Question: I am creating class for calendar where I create simple month preview.
: How to start week with (or ) ?
Here is how it looks like:
As you see at picture, week is starting with Sunday. I want to start week with Monday.

Here is what I got so far:
'''
<?php
class Calendar {
public function __construct($year = '', $month = '') {
$date = time();
if (empty($year) OR empty($month)) {
$year = date('Y', $date);
$month = date('m', $date);
$day = date('d', $date);
}
$first_day = mktime(0, 0, 0, $month, 1, $year);
$title = date('F', $first_day);
$day_of_week = date('D', $first_day);
switch ($day_of_week) {
case "Sun": $blank = 0;
break;
case "Mon": $blank = 1;
break;
case "Tue": $blank = 2;
break;
case "Wed": $blank = 3;
break;
case "Thu": $blank = 4;
break;
case "Fri": $blank = 5;
break;
case "Sat": $blank = 6;
break;
}
$days_in_month = cal_days_in_month(0, $month, $year);
echo '<table border=1 width=394>';
echo '<tr>';
echo '<th colspan=60>' . $title . ' ' . $year . '</th>';
echo '</tr>';
echo '<tr>';
echo '<td width=62>Sun</td>';
echo '<td width=62>Mon</td>';
echo '<td width=62>Tue</td>';
echo '<td width=62>Wed</td>';
echo '<td width=62>Thu</td>';
echo '<td width=62>Fri</td>';
echo '<td width=62>Sat</td>';
echo '</tr>';
$day_count = 1;
while ($blank > 0) {
echo '<td></td>';
$blank = $blank - 1;
$day_count++;
}
$day_num = 1;
while ($day_num <= $days_in_month) {
echo '<td>' . $day_num . '</td>';
$day_num++;
$day_count++;
if ($day_count > 7) {
echo '</tr><tr>';
$day_count = 1;
}
}
while ($day_count > 1 && $day_count <= 7) {
echo '<td> </td>';
$day_count++;
}
echo '</tr>';
echo '</table>';
}
}
$c = new Calendar(2014, 6);
'''
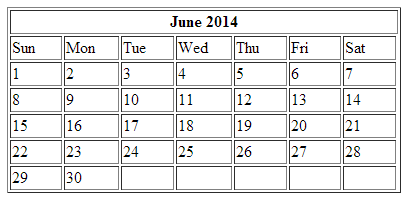
Answer: Try something like this :
'''
class Calendar {
public function __construct($year = '', $month = '') {
$date = time();
if (empty($year) OR empty($month)) {
$year = date('Y', $date);
$month = date('m', $date);
$day = date('d', $date);
}
$first_day = mktime(0, 0, 0, $month, 1, $year);
$title = date('F', $first_day);
$day_of_week = date('D', $first_day);
switch ($day_of_week) {
case "Mon": $blank = 0;
break;
case "Tue": $blank = 1;
break;
case "Wed": $blank = 2;
break;
case "Thu": $blank = 3;
break;
case "Fri": $blank = 4;
break;
case "Sat": $blank = 5;
break;
case "Sun": $blank = 6;
break;
}
$days_in_month = cal_days_in_month(0, $month, $year);
echo '<table border=1 width=394>';
echo '<tr>';
echo '<th colspan=60>' . $title . ' ' . $year . '</th>';
echo '</tr>';
echo '<tr>';
echo '<td width=62>Mon</td>';
echo '<td width=62>Tue</td>';
echo '<td width=62>Wed</td>';
echo '<td width=62>Thu</td>';
echo '<td width=62>Fri</td>';
echo '<td width=62>Sat</td>';
echo '<td width=62>Sun</td>';
echo '</tr>';
$day_count = 1;
while ($blank > 0) {
echo '<td></td>';
$blank = $blank - 1;
$day_count++;
}
$day_num = 1;
while ($day_num <= $days_in_month) {
echo '<td>' . $day_num . '</td>';
$day_num++;
$day_count++;
if ($day_count > 7) {
echo '</tr><tr>';
$day_count = 1;
}
}
while ($day_count > 1 && $day_count <= 7) {
echo '<td> </td>';
$day_count++;
}
echo '</tr>';
echo '</table>';
}
}
$c = new Calendar(2014, 6);
'''